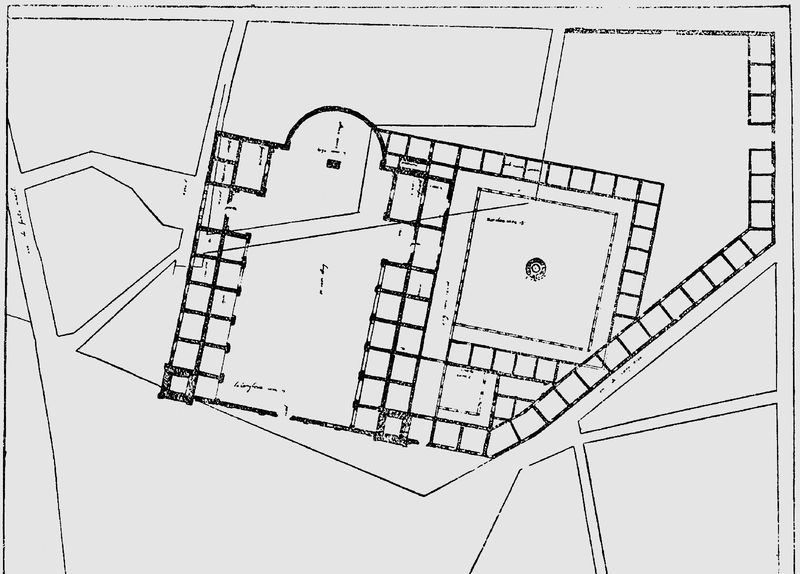
Titel: Grundriss eines frühen Projekts von Il Gesù in Rom
Künstler: Nanni di Baccio
Schlagwörter: skizze, säule, zeichnung, gebäude, wand, architektur, kirche, wege, brunnen, schiff, schiffe, flächen, mauer, linien, hof, wände, innenhof, kloster, kreuz, schwarz-weiß, beschriftung, kirchenschiff, mittelschiff, apsis, chor, plan, grundriss, kreuzgang, atrium, hog, foyer, kacke, linine, wandelgarten, pimmel, touche, architektenzeichnung, gaylord, gangbang